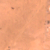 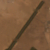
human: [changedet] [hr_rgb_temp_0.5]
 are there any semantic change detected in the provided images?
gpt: In the middle of the desert a big road appears.